Question: I am new in jasper report. I am trying to create a bar chart graph that display unit on range axis, just like attached picture. By default data value will be shown on Y axis without unit. Is it possible? I tried to use chart customizer but cannot find property that would help. Any help would be appreciate.

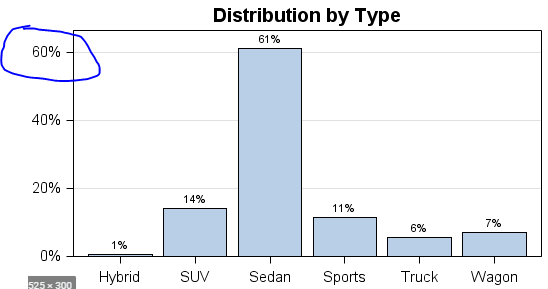
Answer: Suppose you want to convert number to percentage,
> edit the Chart Plot Properties -> Value Axis Tick Label Mask with
'#%'.
Which will change the number to percentage (e.g. 0.1 -> 10%).
In addition, you can change '%' to 'cm', 'Mb' or something else for different unit.
<URL>